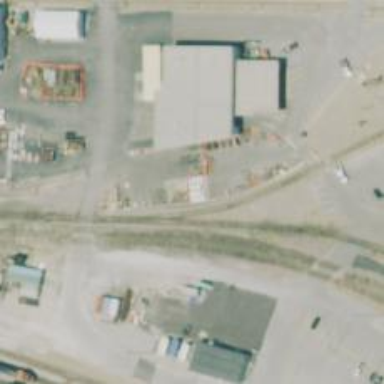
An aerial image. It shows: Abandoned railway yard is depicted.